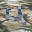
Label: 4